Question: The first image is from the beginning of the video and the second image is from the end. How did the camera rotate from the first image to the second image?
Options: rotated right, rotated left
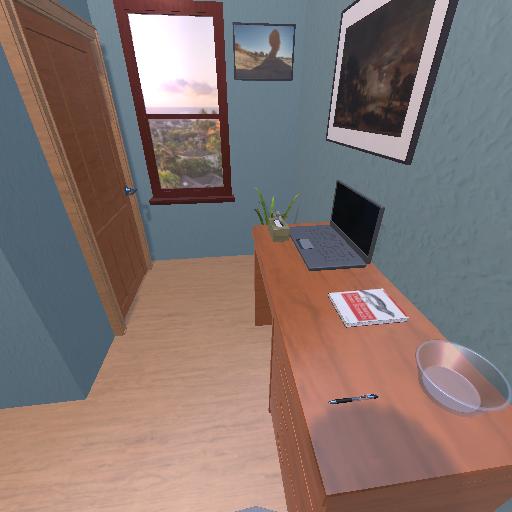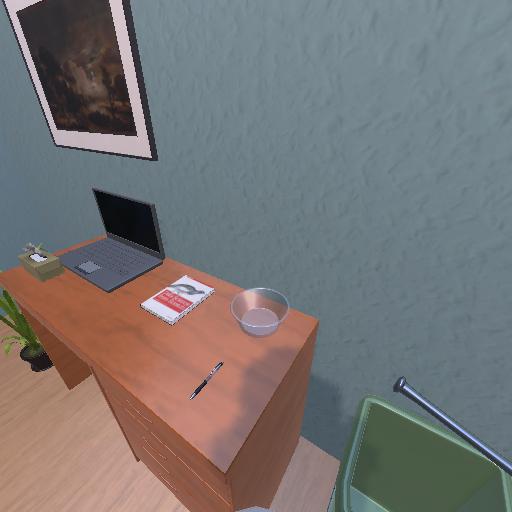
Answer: rotated right